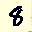
Label: 8